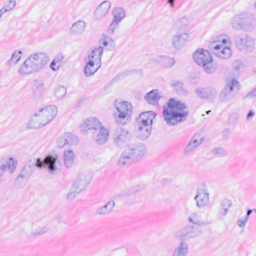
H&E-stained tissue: Breast